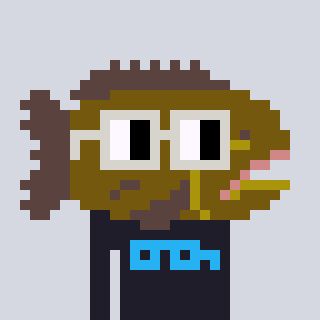
a pixel art character with square light gray glasses, a grouper-shaped head and a grayscale-colored body on a cool background